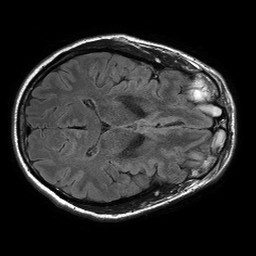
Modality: FLAIR
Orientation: axial
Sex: male
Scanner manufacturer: philips
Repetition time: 11 s
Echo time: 0.125 s